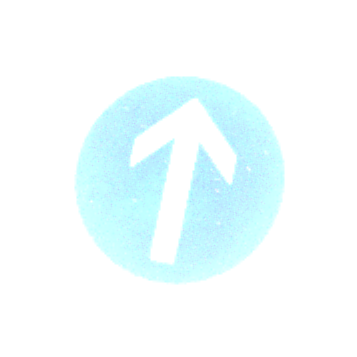
Verkehrszeichen: VorgeschriebeneFahrtrichtungGeradeaus
Umgebung: Outdoor, Nature
Tageszeit: MorningAfternoon
Wetter: PartlyCloudy
Licht: Natural
Jahreszeit: NotSpecified
Kontrast: HighContrast